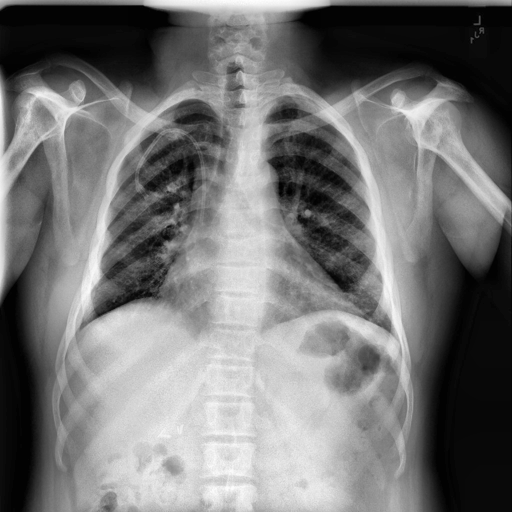
Finding: NORMAL